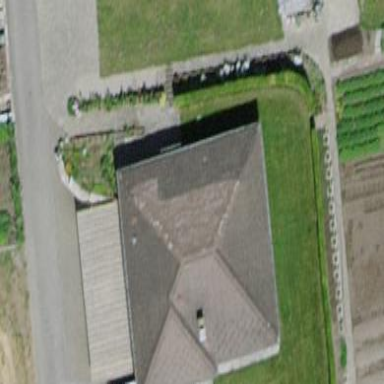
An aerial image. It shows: Detached building with hipped roof shape.